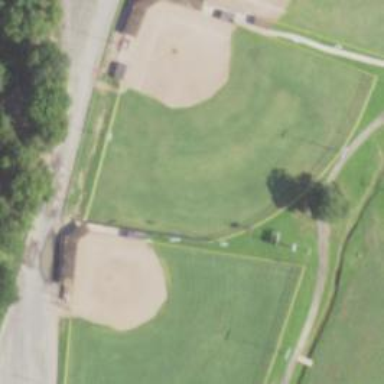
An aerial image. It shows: Baseball pitch for leisure land activities.